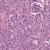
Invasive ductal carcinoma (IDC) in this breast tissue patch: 1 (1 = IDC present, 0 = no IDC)